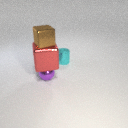
large red metal cube below small brown metal cube